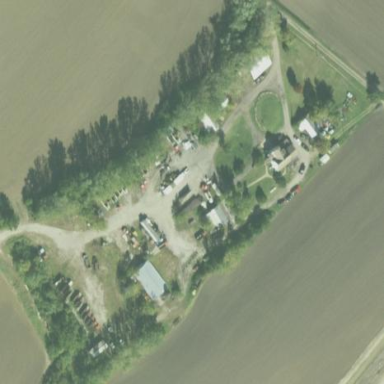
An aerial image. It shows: Farmyard area.